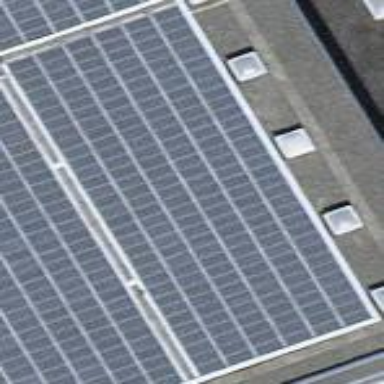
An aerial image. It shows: Solar photovoltaic panel generator.